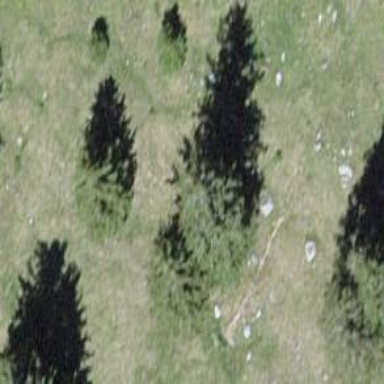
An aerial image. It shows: Needle-leaved tree in its natural environment.